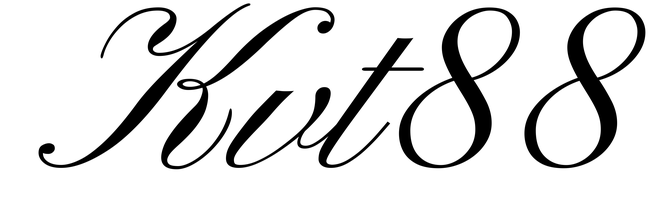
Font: PinyonScript-Regular